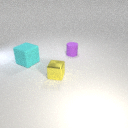
large cyan rubber cube to the left of small purple rubber cylinder